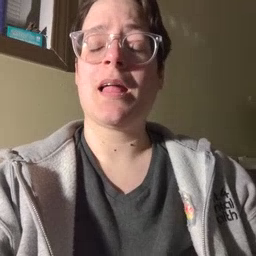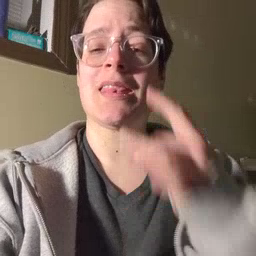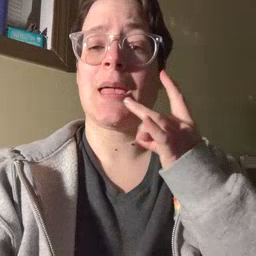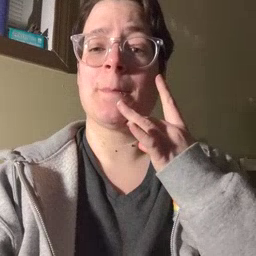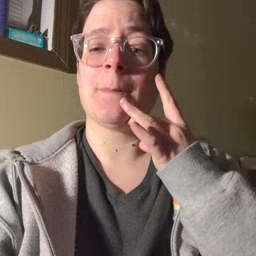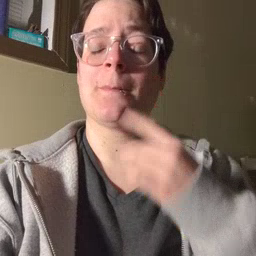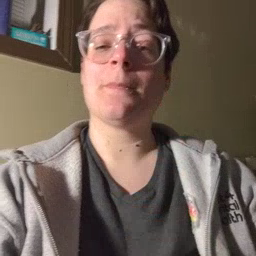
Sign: lamp